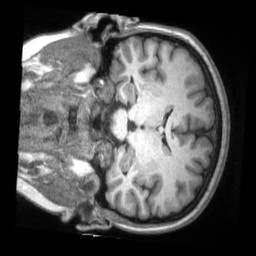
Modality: T1w
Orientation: coronal
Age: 18
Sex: female